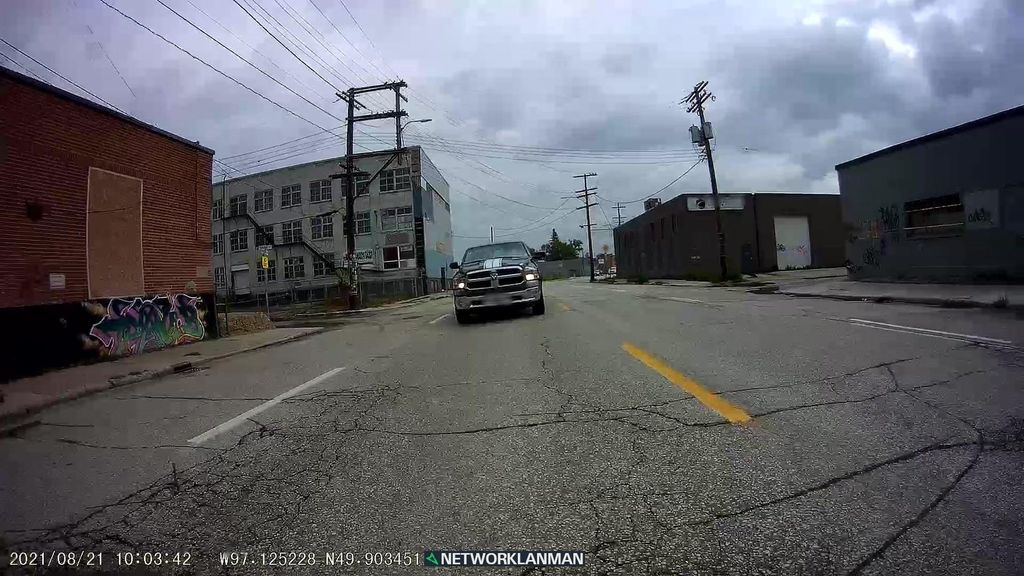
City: winnipeg